高一 · 计数
为了解某市高三男生的体重情况, 随机抽查了该市 100 名高三男生的体重 (单位: $\mathrm{kg}$ ),得到的频率分布直方图如图所示, 则这 100 名男生中体重在 [56.5, 64.5）内的人数是

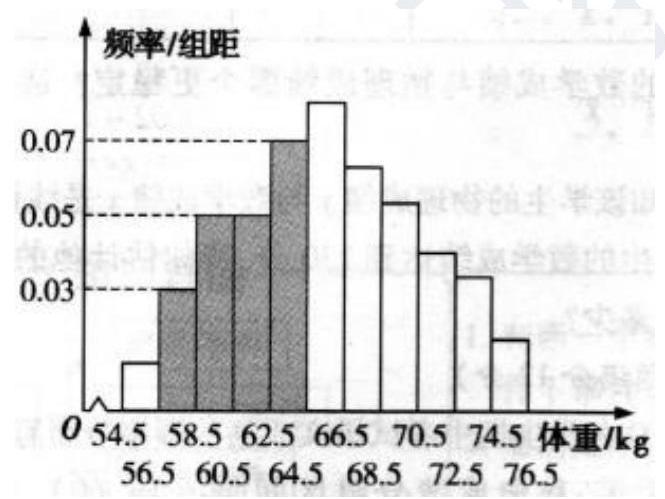
A. 20
B. 30
C. 40
D. 50
答案: C
解析: 阴影区域的面积等于 $2 \times(0.03+0.05+0.05+0.07)=0.4$, 所以体重在 $[56.5$, 64.5 ) 内的男生人数是 $0.4 \times 100=40$.